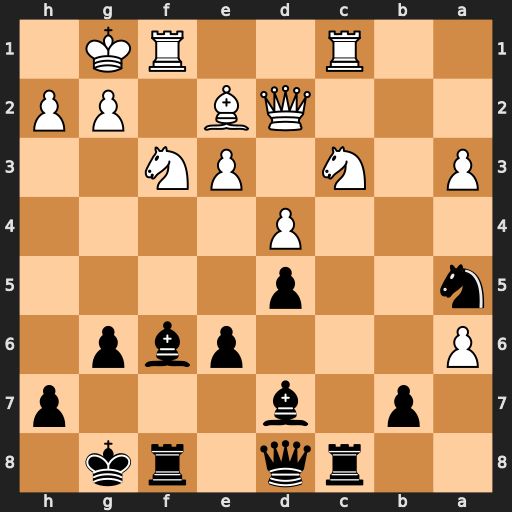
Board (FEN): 2rq1rk1/1p1b3p/P3pbp1/n2p4/3P4/P1N1PN2/3QB1PP/2R2RK1
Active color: b
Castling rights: -
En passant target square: -
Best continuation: Nb3 Qb2 Nxc1